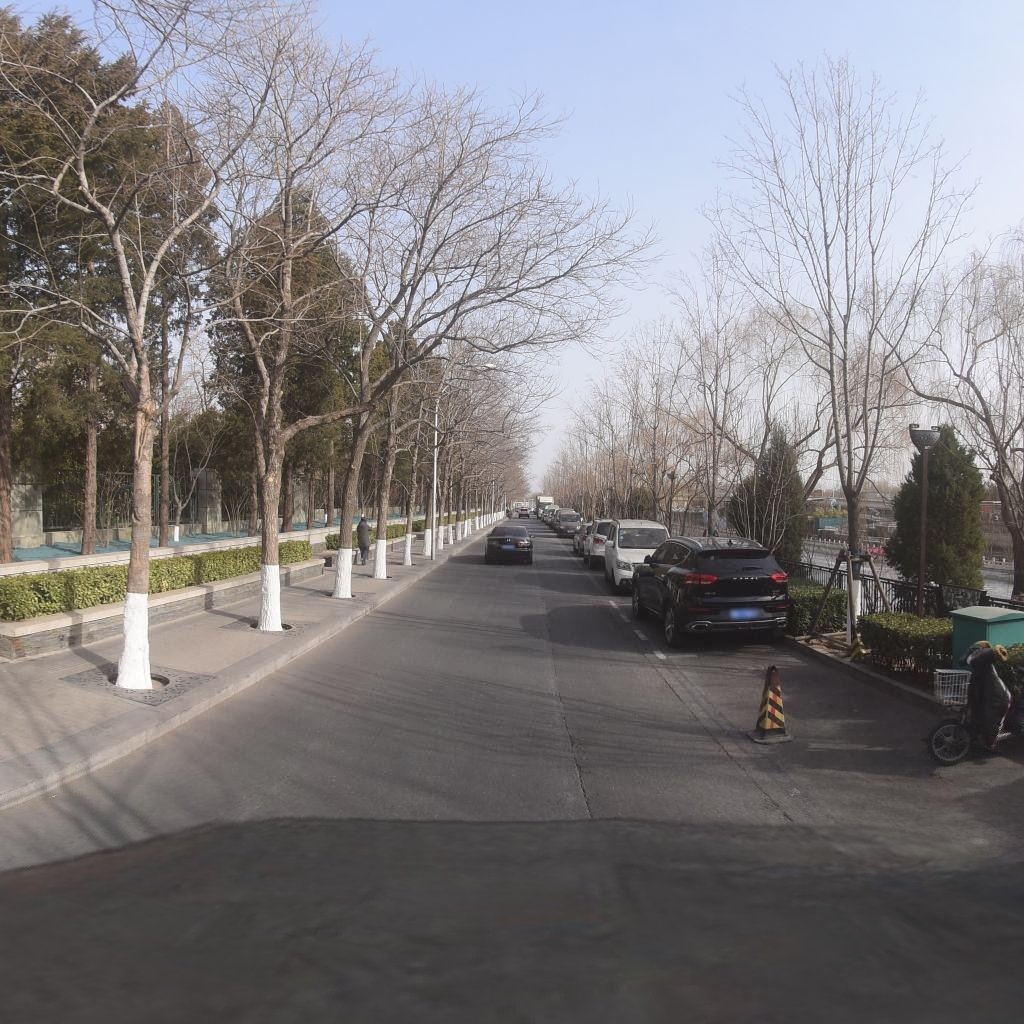
Region: Xicheng
Road damage annotations: longitudinal crack, longitudinal crack